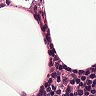
Metastatic tissue present: no